Question: been looking for quite a while now, due lack of distinctive terminology couldn't find any solution, so maybe the experts out here can help.
So I got this table of 300+ collumns that are populated like this
row 1 Header/Name.
row 2 Range formula ment to be in the "Refers to" input area when a "New Name" for a range is created.
row 3/22 The information used in the range formula.
To use the range formula's in a data validation on another sheet I need to Name these ranges. If I manually enter a "New Name" I can copy the range formula from row 2 into the "refers to" input area, only with 300 columns that would be a long day of labor. That's when I found out about the ++ combo which makes it possible to create a lot of named ranges at once based on a header/name and selection. Unfortunately this uses the location of selection as the source and in my case it should be the formula inside the locations's cell which would have to be the source...
So is there a way to use the "Create Names From Selection" tool that uses a formula inside a cell as the source instead of the location?
here's an image to help describe the problem
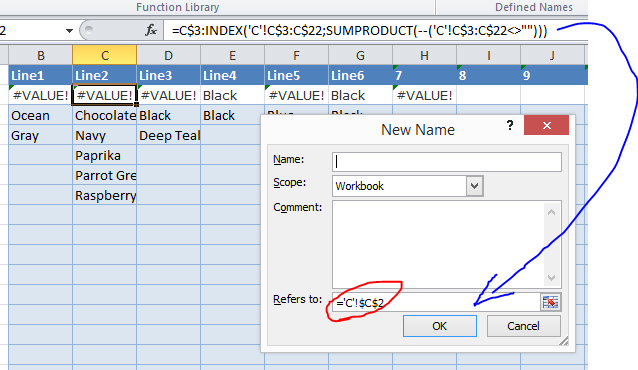
Answer: You should be able to solve this problem with 1 named range for every validation (plus 2 additional to make the formula less complicated).
The first named range ('all_headers') should be defined as:
'''
=OFFSET('C'!$A$1,0,0,1,COUNTA('C'!$1:$1))
'''
It returns a range with the headers (product names or codes) from the 'C' sheet. We assume that the first column is A and there are no empty columns between them.
Next we need to choose the right column. Here it gets a little tricky. In the row where you want to validate colors, you need to have exactly the same product name or code that is used in the 'C' sheet headers. If this information is in cell A2, you should:
- - define new named range 'col_header' with the following formula:'''
=INDEX(all_headers,1,MATCH(A2,all_headers,0))
'''
The above dynamic named range is , that's why selecting the proper cell before defining it is very important.
The last step is to define named range 'val_list' with reference to the list of colors from the chosen column:
'''
=OFFSET(col_header,2,0,COUNTA(OFFSET(col_header,2,0,50,1)),1)
'''
You mentioned that the second row does not contain data, that's why there is '2' parameter twice in the formula. If you remove it, use '1' instead. '50' is the maximum number of colors - you can adjust it.
Now you can use 'val_list' for validation in any cell. It should give you the right list if the cell on the left contains a valid product name/code from the 'C' sheet header.